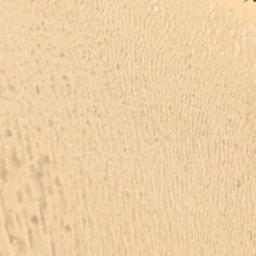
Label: desert